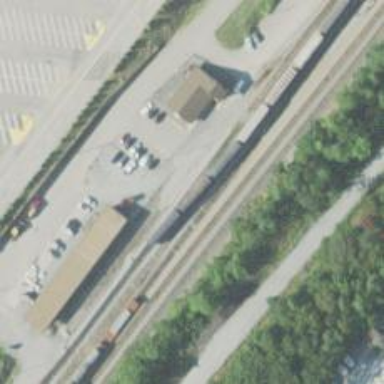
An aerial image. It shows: Railway yard in service.